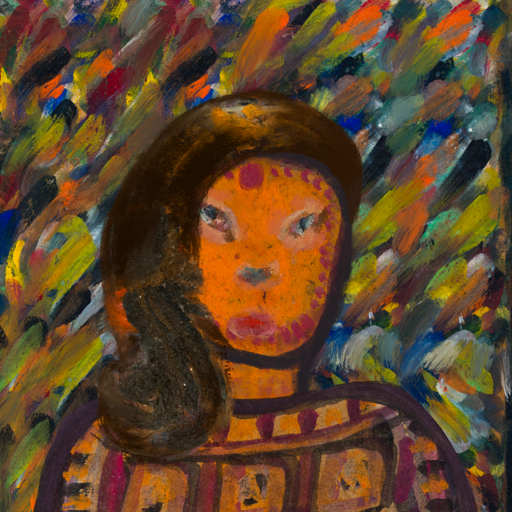
Background: An_Impression, Head And Neck Front: Doll, Face Front: Boggyland, Bust: Doll, Hair Front: Gypsy_Queen, Head Accessory: Blank, Second Necklace: Blank, Necklace: Blank, Baby: Blank